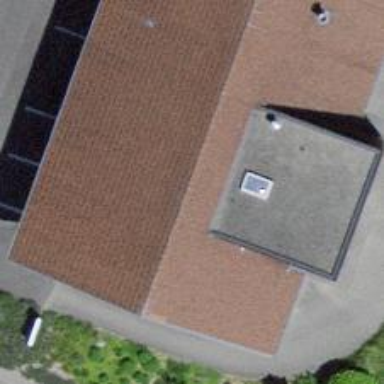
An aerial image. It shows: Veterinary facility.